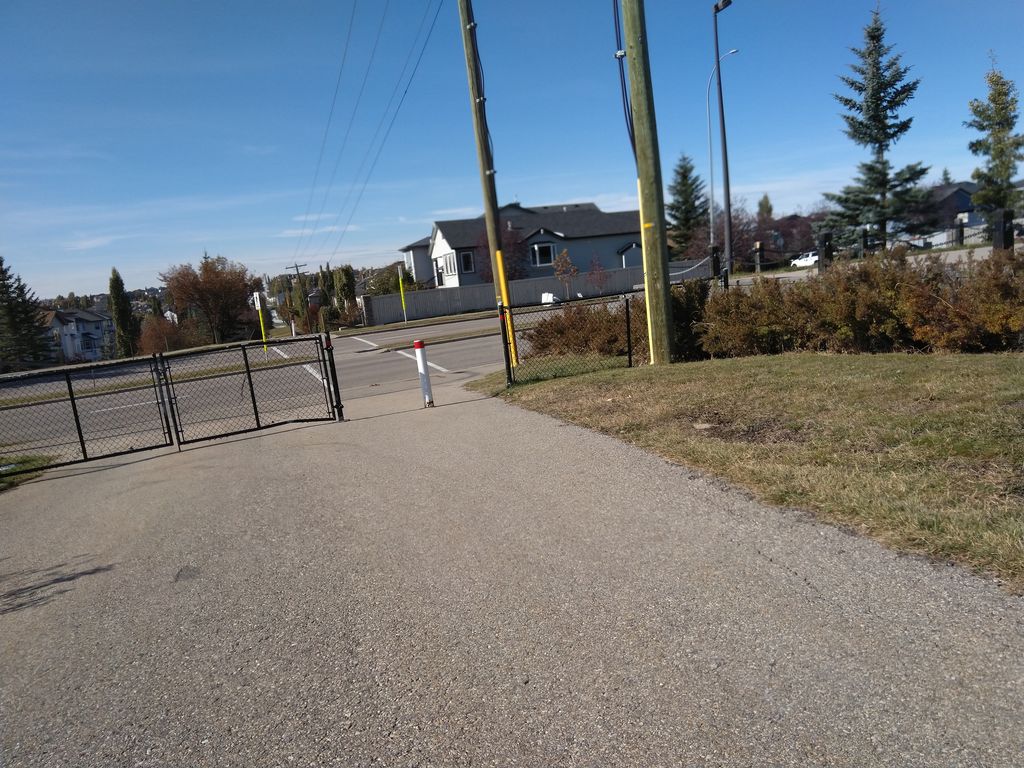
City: calgary